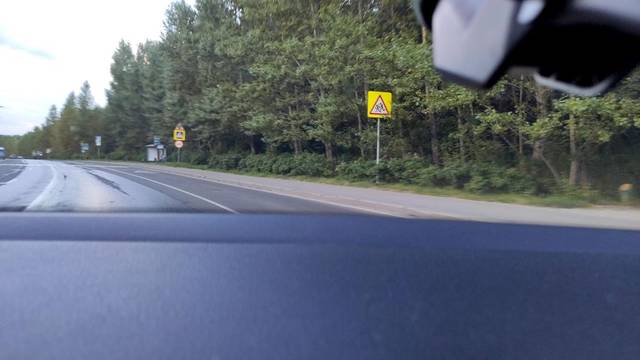
Region: Russia
Coordinates: 55.612, 37.556